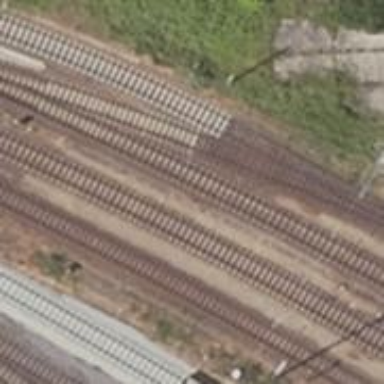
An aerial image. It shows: Railway siding for service.